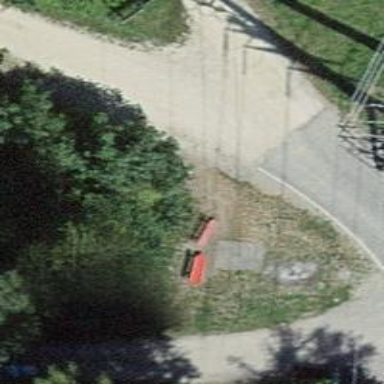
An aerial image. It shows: Red bench.